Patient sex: F
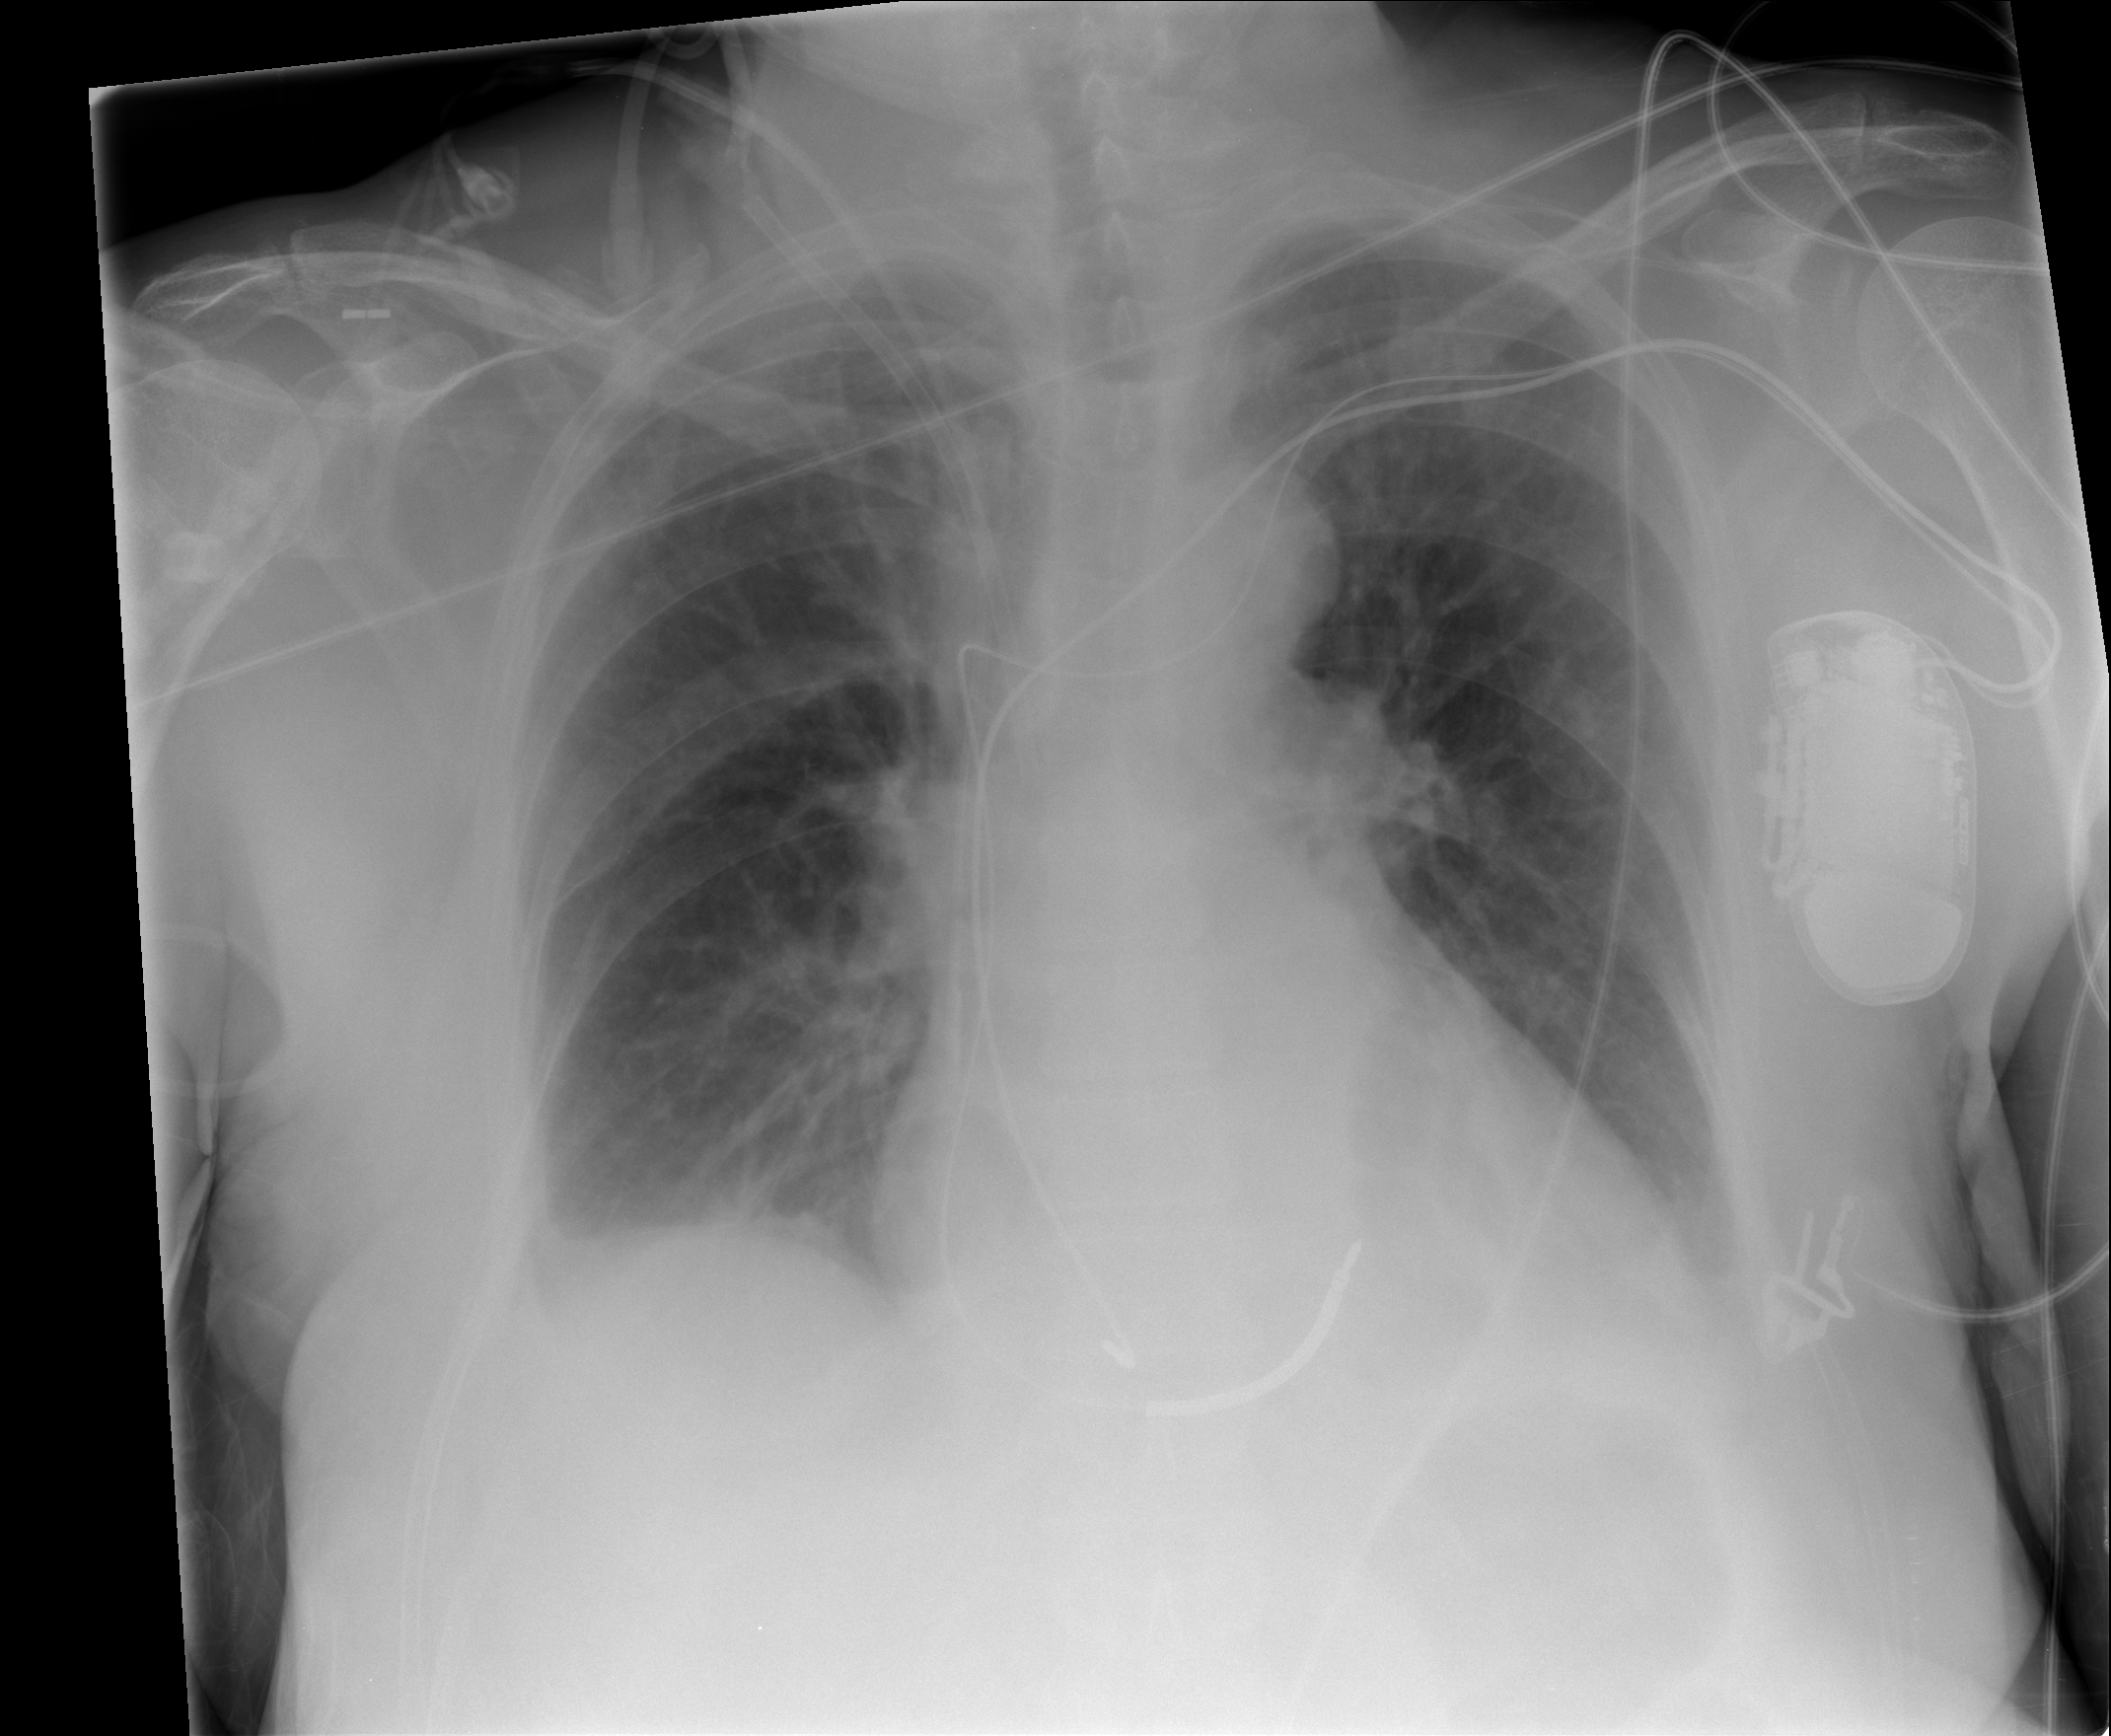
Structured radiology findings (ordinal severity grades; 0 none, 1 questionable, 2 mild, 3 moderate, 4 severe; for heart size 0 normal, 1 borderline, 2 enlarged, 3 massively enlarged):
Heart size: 2
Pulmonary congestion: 2
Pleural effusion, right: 2
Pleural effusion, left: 2
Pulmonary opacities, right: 0
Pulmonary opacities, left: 0
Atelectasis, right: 2
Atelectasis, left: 2